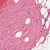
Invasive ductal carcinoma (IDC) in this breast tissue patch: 0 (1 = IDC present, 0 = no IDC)